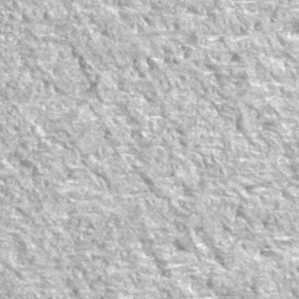
Label: frost